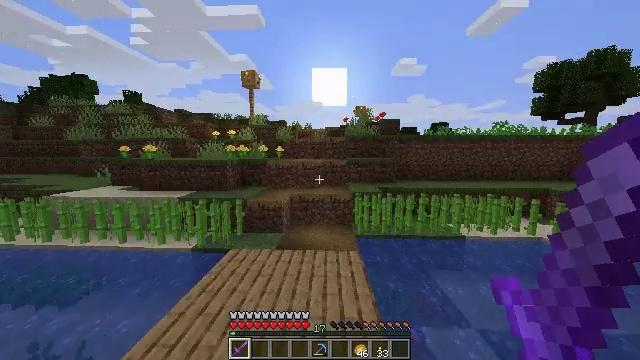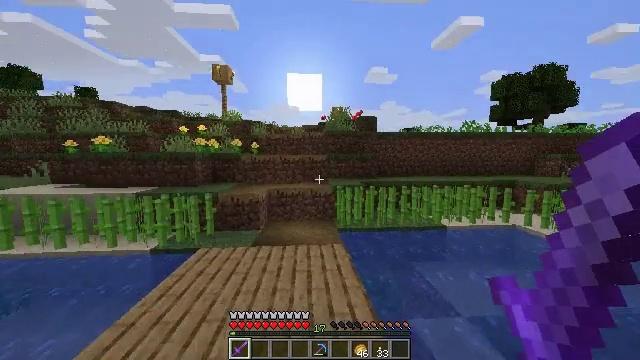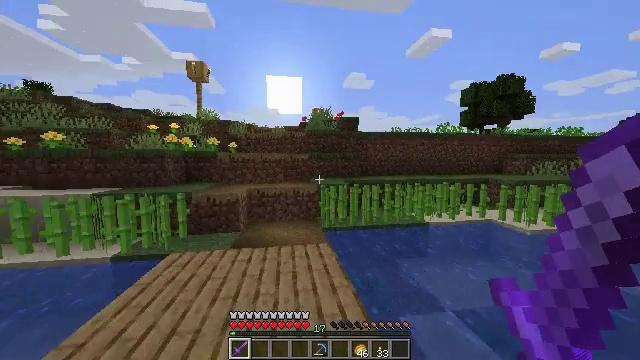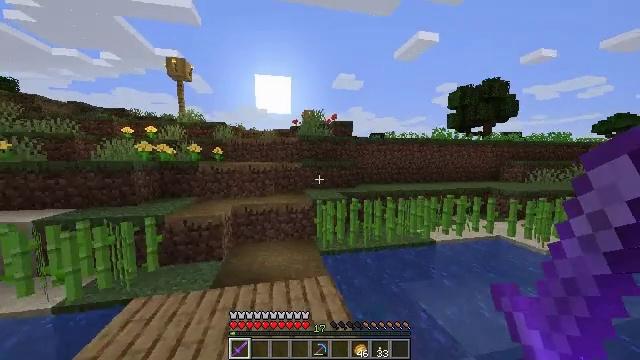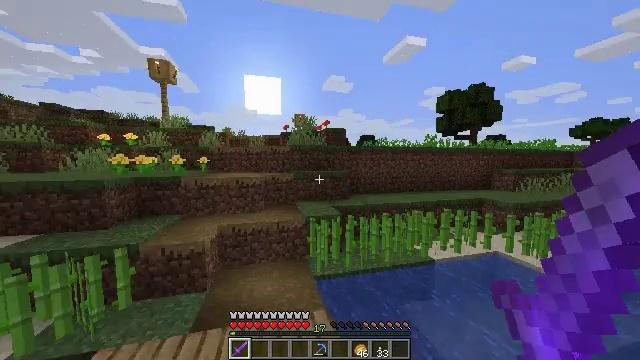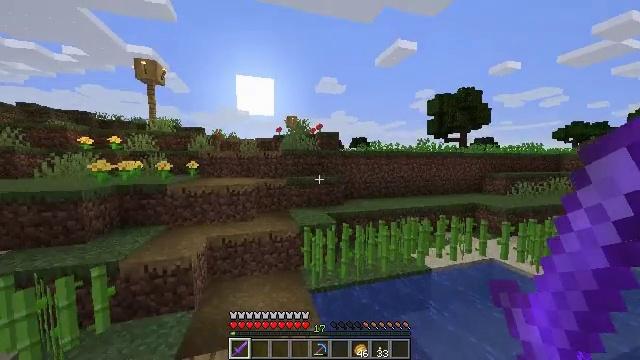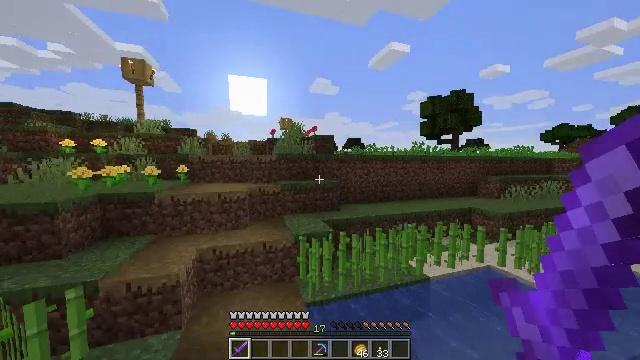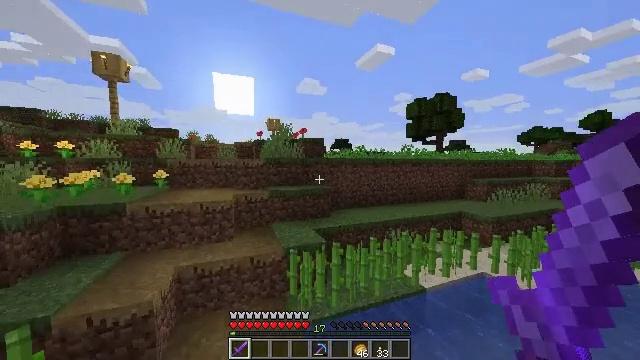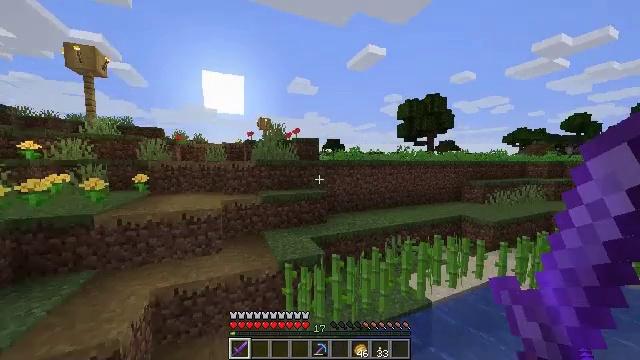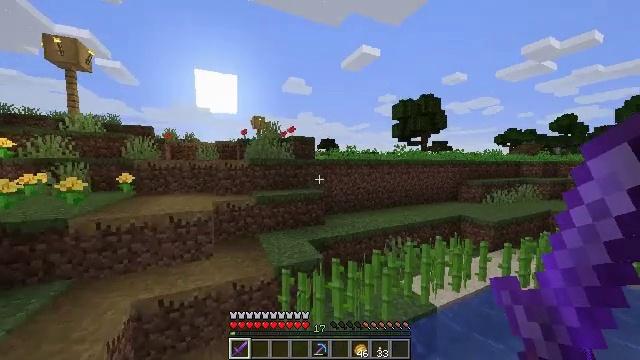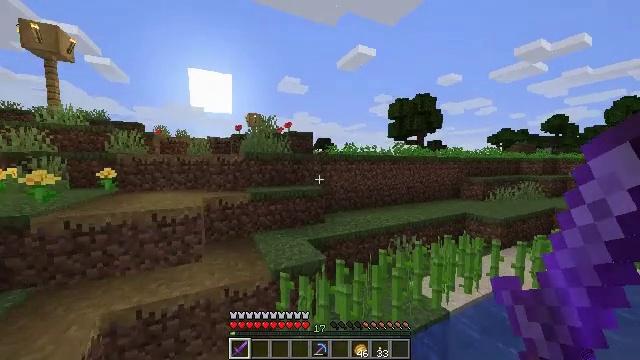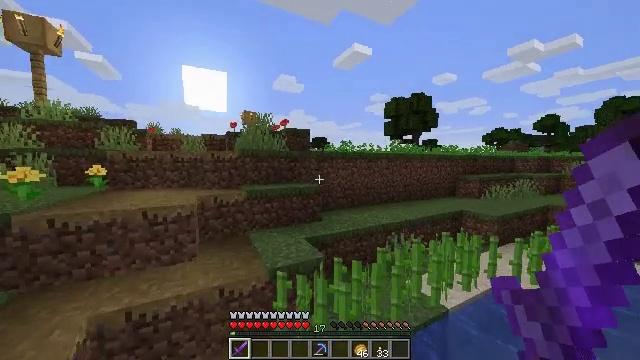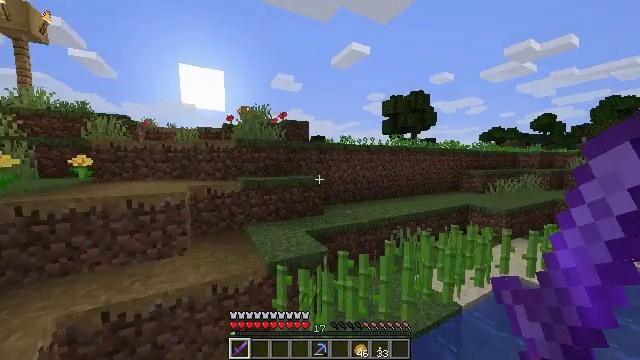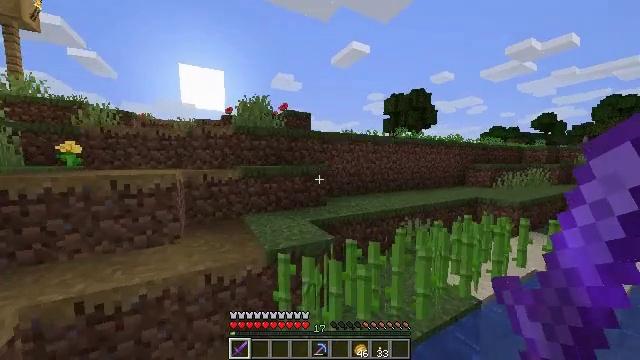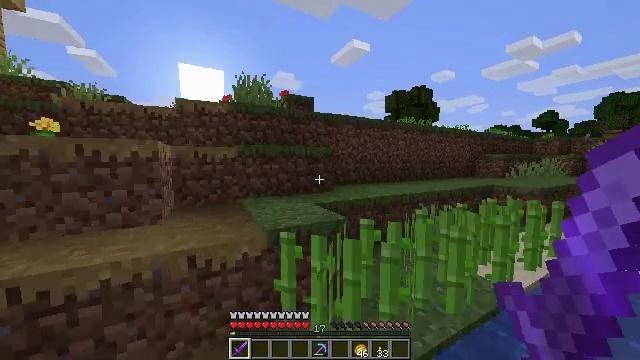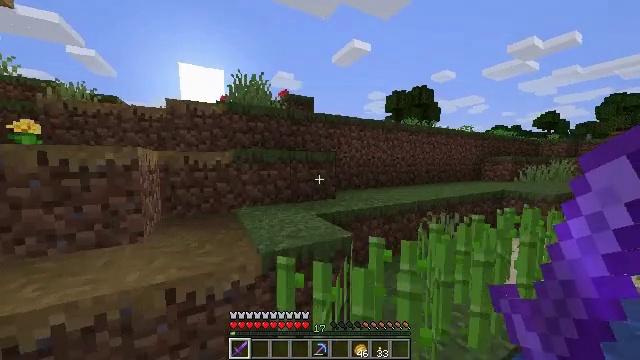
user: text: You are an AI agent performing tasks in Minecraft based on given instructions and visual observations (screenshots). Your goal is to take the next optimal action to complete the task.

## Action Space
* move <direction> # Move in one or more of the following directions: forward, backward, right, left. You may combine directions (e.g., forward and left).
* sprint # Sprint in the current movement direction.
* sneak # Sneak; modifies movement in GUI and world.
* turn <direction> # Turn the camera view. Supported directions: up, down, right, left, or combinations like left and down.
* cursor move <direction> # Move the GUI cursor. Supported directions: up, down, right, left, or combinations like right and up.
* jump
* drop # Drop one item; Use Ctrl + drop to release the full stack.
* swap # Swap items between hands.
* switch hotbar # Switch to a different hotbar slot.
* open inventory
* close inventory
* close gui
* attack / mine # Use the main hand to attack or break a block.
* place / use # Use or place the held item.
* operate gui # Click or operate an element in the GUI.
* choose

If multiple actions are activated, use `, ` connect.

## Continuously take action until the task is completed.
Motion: motion action
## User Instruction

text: Combat enemy.
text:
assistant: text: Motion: move forward, turn right and up, jump
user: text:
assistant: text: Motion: move forward, turn right, jump
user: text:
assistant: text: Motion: move forward, turn right, jump
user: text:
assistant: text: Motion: move forward, turn right, jump
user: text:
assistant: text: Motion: move forward, turn right, jump
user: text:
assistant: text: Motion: move forward, turn right, jump
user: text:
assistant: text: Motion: move forward, turn right, jump
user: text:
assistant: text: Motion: move forward, turn right
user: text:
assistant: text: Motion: move forward, turn right
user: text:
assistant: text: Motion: move forward, turn right
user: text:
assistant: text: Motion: move forward, turn right
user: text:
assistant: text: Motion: move forward
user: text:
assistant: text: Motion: move forward
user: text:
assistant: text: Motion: move forward
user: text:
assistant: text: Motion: move forward, jump
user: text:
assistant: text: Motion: move forward, jump
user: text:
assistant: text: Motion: move forward, jump
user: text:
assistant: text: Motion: move forward, jump
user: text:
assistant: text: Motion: move forward
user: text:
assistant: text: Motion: move forward
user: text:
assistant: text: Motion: move forward
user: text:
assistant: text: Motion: move forward and move left
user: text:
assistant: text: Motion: move forward and move left
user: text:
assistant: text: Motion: move forward and move left, jump
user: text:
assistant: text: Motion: move forward and move left, jump
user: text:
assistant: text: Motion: move forward and move left, jump
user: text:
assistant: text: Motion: move forward
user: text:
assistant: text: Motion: move forward
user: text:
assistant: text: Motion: move forward
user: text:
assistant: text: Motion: move forward